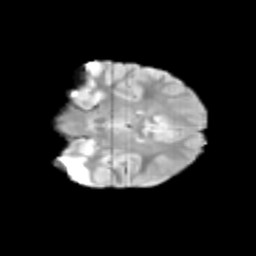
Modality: T2w
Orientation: coronal
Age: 12
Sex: female
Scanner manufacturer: siemens
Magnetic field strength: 3 T
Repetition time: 3.8 s
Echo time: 0.07 s